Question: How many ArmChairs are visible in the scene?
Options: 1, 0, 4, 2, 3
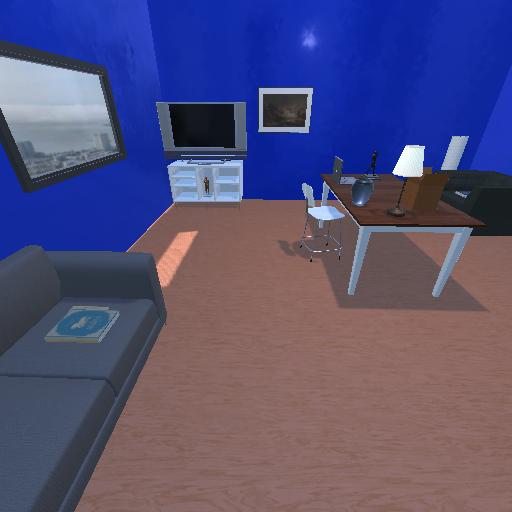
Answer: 1